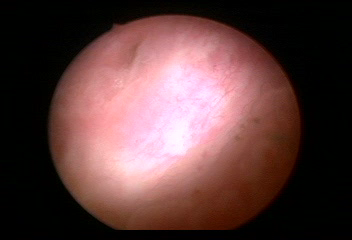
Modality: WLC
Class: Anatomical landmarks
Subclass: UreteralOrifice
Bladder cancer association: No
Annotated structures: Left ureteral orifice